На горизонтальной поверхности стоит обруч радиуса $R$. Мимо него движется со скоростью $v$ второй такой же обруч (см. рис).
Найдите зависимость скорости верхней точки «пересечения» обручей от расстояния между их центрами. Обручи тонкие, второй обруч «проезжает» вплотную к первому.
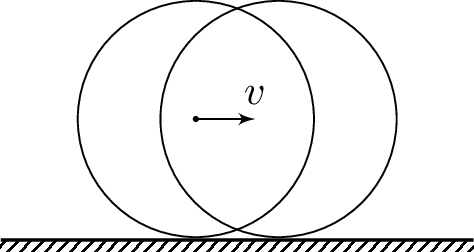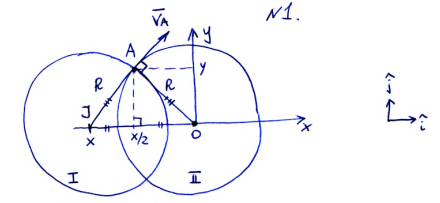
Решение: У точки $A$ координаты равны $\left(\frac{x}{2} ; \sqrt{R^2-\left(\frac{x}{2}\right)^2}\right)=\bar{r}_A$$$\bar{V_A}=\dot{\overline{r_A}}=\dot{x}\left(\frac{1}{2} ; \frac{1}{2 \sqrt{R^2-\left(\frac{x}{2}\right)^2}} \cdot\left(-\frac{x \cdot 2}{4}\right)\right)= \\= \frac{v}{2}\left(1 ; \frac{x}{\sqrt{4 R^2-x^2}}\right) . \\\left|V_A\right|=\frac{V}{2} \sqrt{1+\frac{x^2}{4 R^2-x^2}}=\frac{V R}{\sqrt{4 R^2-x^2}} .$$Скорость верхней точки пересечения обручей (точки $A$) направлена по касательной к окружности $\mathrm{II}$ по часовой стрелке (так как точка $A$ движется по окружности $\mathrm{II}$ по часовой стрелке) и равна по модулю $V_A=\frac{V R}{\sqrt{4 R^2-d^2}}$, где $d$ — расстояние между центрами обручей.
Ответ: $$V_A=\frac{V R}{\sqrt{4 R^2-d^2}}$$
Темы:
T, Механика, Кинематика, Всероссийские